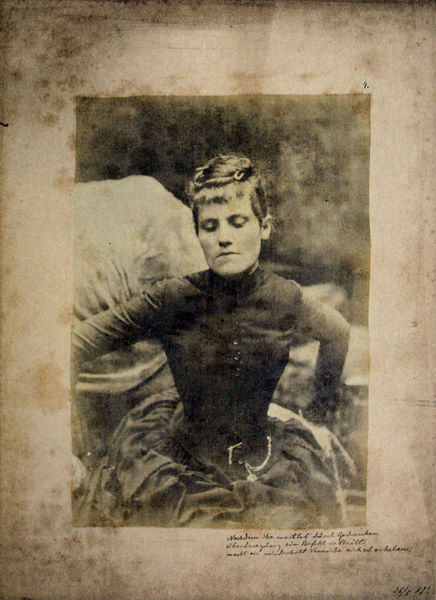
Titel: Aufnahme einer Sitzung mit dem Medium Lina Matzinger im Atelier Gabriel von Max'
Künstler: Gabriel von Max
Standort: München
Institution: Städtische Galerie im Lenbachhaus
Schlagwörter: dunkel, weiß, frau, frisur, grau, haar, hell, hintergrund, kleid, mund, nase, ohr, schwarz, blick, dame, rock, tanz, alt, jacke, arm, arme, augen, bluse, gesicht, kragen, mensch, rahmen, tragen, bild, bildnis, portrait, porträt, haare, tanzen, kinn, lippen, traurig, karren, sack, taille, schrift, papier, mieder, last, kette, vergilbt, ziehen, sepia, wagen, krieg, kissen, anstrengung, ernst, junge frau, knöpfe, geschlossen, flucht, foto, fotografie, photographie, buch, schwarz-weiss, seite, text, beschriftung, photo, flecken, uhrkette, müde, knicks, korsett, fleckig, taschenuhr, erschöpft, aufnahme, wespentaille, nummer, reifrock, handschrift, sackkarren, haarnadel, stockflecken, autograph, hochgeschlossen, geschürzt, verbissen, er, 19. jahrhundert, 20. jahrhundert, 20er, nach unten blickend, altes photo, hochgenöpft, korestt, ziehen karren